Interaction volume radius: 5 \u00c5
Interaction volume height: 20 \u00c5
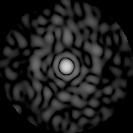
Disorder parameter: 0.8215